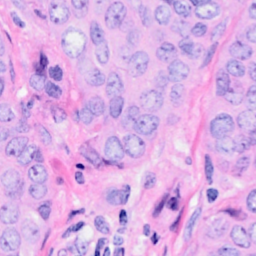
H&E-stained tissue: Breast